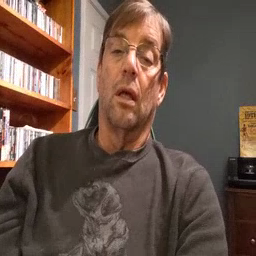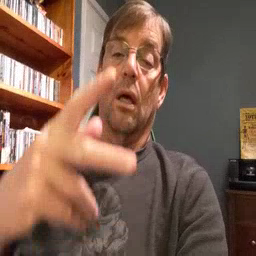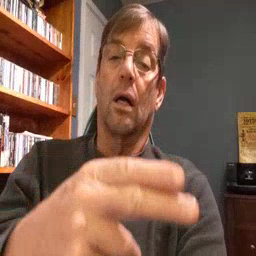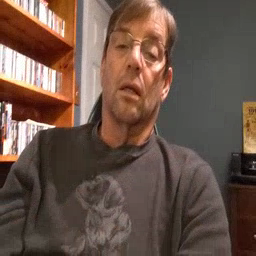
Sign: cut